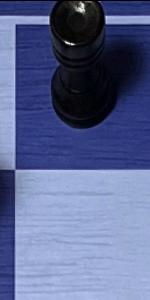
Label: Empty